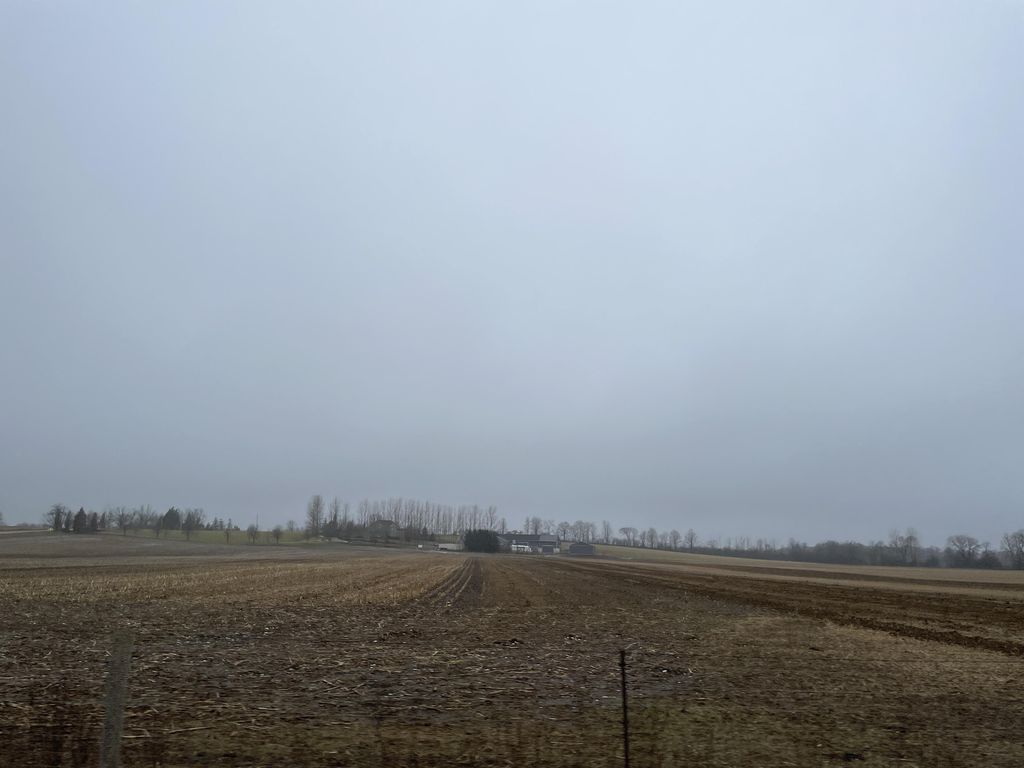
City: kitchener-waterloo